Question: When there's a file input control to upload pictures that accepts JPEG files:
'''
<input type="file" accept="image/png, image/jpeg">
'''
... my copy of Firefox will only allow JPEG files with ".jfif" extension:

It only happens in my PC (other coworkers get "*.jpg; *.jpeg"), it only happens in Firefox (Chrome and Edge implement their own extension list) and it didn't happen a while ago.
What does this behaviour depend on? Is this a common issue that I should address in my upload markup?
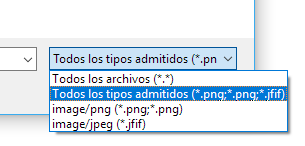
Answer: Even in 62.0.3 the bug is still reproducable for me - But the bug is known and already listed at bugzilla: <URL>
This workaround works for me:
'''
<input type="file" accept=".jfif, .jpeg, .jpg">
'''